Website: bh-photo
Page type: address-validator
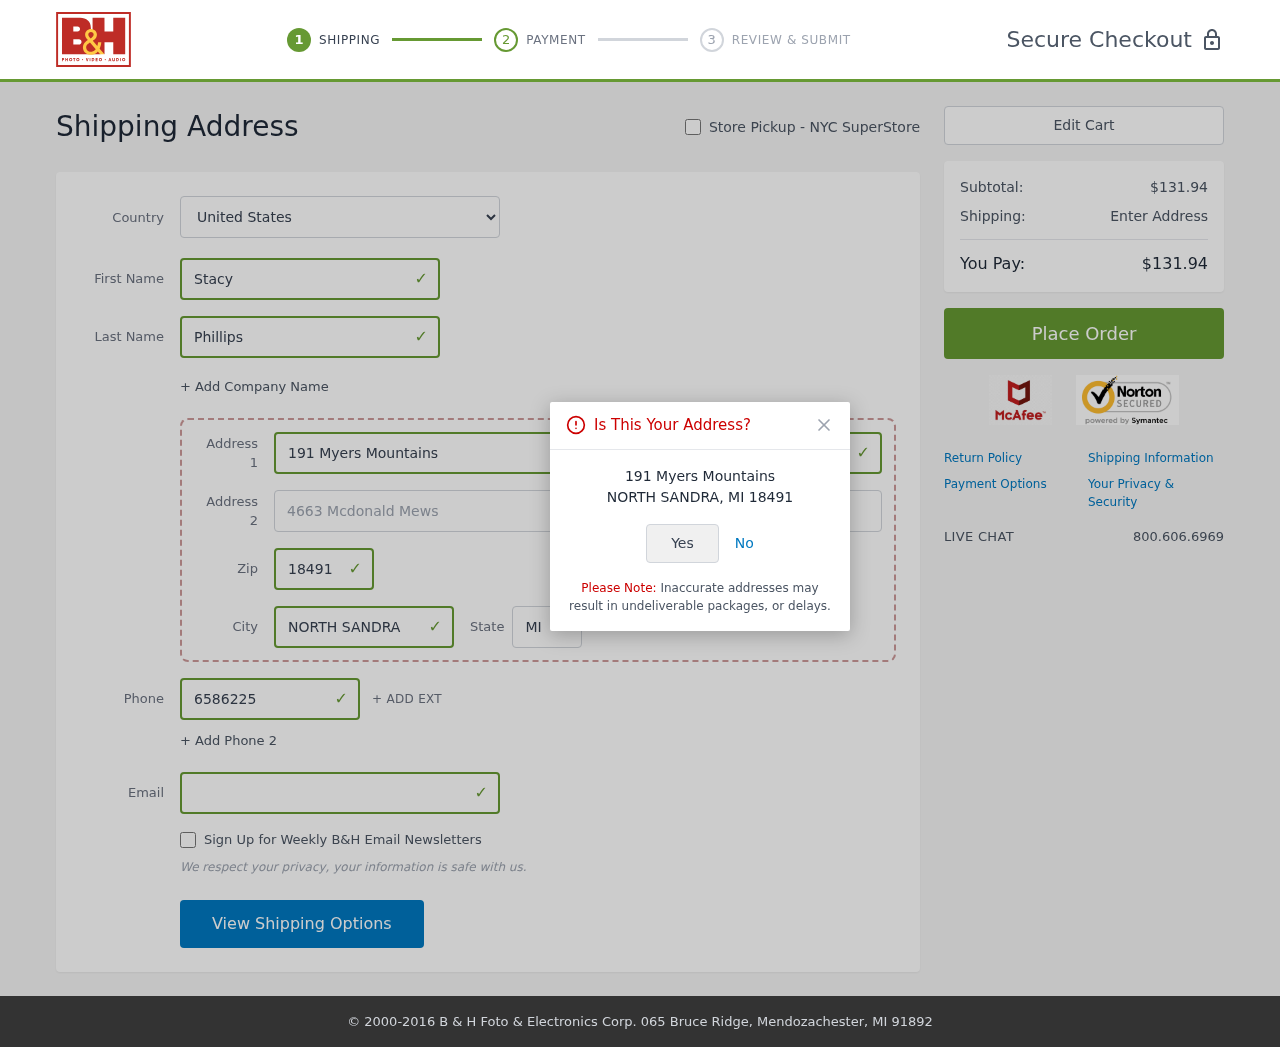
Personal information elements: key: PII_CITY
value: North Sandra
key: PII_COUNTRY
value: United States
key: PII_EMAIL
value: stacy_phillips@hotmail.com
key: PII_FIRSTNAME
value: Stacy
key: PII_LASTNAME
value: Phillips
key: PII_PHONE
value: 6586225152
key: PII_POSTCODE
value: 18491
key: PII_STATE_ABBR
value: MI
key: PII_STREET
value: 191 Myers Mountains
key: PII_STREET2
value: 4663 Mcdonald Mews
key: PII_CITY_CONFIRM
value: NORTH SANDRA
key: PII_POSTCODE_FULL
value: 18491
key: PII_POSTCODE_NUMERIC
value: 18491
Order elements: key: ORDER_SUBTOTAL
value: $131.94
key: ORDER_TOTAL
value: $131.94